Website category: jobs
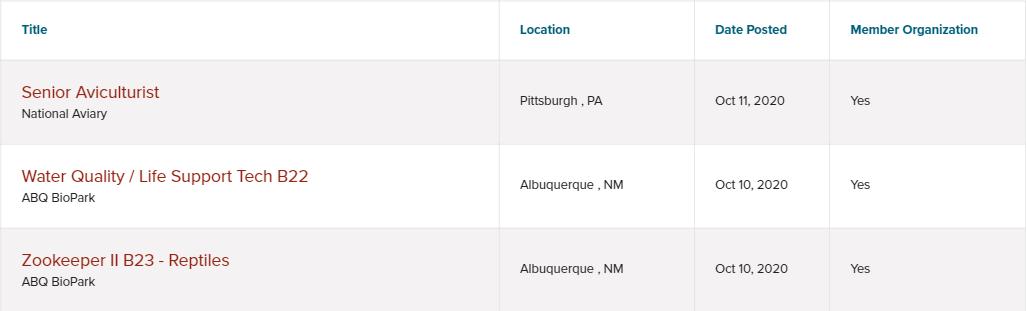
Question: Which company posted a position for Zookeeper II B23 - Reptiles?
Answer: ABQ BioPark

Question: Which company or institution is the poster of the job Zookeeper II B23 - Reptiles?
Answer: ABQ BioPark

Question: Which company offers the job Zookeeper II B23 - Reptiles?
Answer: ABQ BioPark

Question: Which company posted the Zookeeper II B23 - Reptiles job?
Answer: ABQ BioPark

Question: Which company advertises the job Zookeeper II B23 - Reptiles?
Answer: ABQ BioPark

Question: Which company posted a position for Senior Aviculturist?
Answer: National Aviary

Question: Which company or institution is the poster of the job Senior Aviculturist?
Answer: National Aviary

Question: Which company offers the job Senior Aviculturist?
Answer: National Aviary

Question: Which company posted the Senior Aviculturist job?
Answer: National Aviary

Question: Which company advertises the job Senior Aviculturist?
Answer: National Aviary

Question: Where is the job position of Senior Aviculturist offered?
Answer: Pittsburgh , PA

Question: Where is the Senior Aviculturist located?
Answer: Pittsburgh , PA

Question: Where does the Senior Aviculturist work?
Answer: Pittsburgh , PA

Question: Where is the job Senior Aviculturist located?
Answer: Pittsburgh , PA

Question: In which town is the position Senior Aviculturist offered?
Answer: Pittsburgh , PA

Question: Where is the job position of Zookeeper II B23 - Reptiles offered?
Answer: Albuquerque , NM

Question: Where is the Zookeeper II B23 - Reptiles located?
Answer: Albuquerque , NM

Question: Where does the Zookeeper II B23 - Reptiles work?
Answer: Albuquerque , NM

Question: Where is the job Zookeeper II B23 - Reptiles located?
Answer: Albuquerque , NM

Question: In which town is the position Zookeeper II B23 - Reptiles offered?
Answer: Albuquerque , NM

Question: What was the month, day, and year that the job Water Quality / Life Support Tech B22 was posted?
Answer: Oct 10, 2020

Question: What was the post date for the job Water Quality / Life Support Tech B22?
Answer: Oct 10, 2020

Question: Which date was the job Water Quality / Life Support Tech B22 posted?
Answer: Oct 10, 2020

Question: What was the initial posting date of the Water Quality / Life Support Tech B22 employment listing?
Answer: Oct 10, 2020

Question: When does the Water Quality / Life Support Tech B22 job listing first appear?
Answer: Oct 10, 2020

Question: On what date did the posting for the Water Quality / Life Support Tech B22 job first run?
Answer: Oct 10, 2020

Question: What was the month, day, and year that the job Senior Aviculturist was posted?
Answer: Oct 11, 2020

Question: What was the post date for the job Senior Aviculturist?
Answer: Oct 11, 2020

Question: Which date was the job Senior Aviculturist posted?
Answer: Oct 11, 2020

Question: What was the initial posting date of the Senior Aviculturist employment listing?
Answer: Oct 11, 2020

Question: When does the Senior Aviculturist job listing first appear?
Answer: Oct 11, 2020

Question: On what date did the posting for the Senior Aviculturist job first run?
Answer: Oct 11, 2020

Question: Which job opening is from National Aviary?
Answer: Senior Aviculturist

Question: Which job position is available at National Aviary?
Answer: Senior Aviculturist

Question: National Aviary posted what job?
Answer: Senior Aviculturist

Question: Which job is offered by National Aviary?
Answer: Senior Aviculturist

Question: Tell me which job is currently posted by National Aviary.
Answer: Senior Aviculturist

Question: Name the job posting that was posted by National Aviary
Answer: Senior Aviculturist

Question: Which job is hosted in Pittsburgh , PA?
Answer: Senior Aviculturist

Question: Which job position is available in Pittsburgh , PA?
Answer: Senior Aviculturist

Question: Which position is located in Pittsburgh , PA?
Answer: Senior Aviculturist

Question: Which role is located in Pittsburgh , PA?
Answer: Senior Aviculturist

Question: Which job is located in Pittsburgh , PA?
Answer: Senior Aviculturist

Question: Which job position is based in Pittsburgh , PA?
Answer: Senior Aviculturist